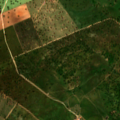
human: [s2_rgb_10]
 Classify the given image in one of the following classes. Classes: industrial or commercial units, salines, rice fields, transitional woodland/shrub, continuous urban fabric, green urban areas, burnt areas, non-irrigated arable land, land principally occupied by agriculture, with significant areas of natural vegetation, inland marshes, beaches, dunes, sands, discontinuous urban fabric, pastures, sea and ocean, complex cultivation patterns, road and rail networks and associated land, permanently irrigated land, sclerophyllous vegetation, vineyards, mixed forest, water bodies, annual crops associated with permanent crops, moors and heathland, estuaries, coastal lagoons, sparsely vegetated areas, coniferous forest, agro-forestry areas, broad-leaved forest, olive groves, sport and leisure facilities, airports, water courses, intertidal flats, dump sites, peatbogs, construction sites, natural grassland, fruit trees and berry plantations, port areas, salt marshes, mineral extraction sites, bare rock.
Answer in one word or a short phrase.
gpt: continuous urban fabric